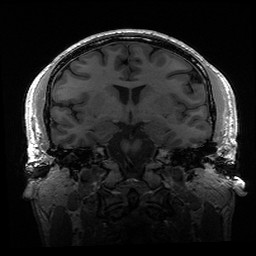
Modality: T1w
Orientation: coronal